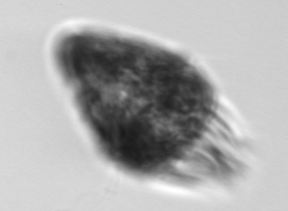
Label: Strombidium_morphotype2